Question: Which setting do I have to use to fit the ordinate axis position in the middle to the other two? The bigger y-axis scale moves it away sadly.
I am creating the graphs with:
'''
plotting.gridplot(rows)
'''
Where
'''
rows.append(l)
'''
with
'''
l = line('x', 'y', source=datasource,
x_range=x_range[0], ...]
x_range[0] = l.x_range
'''
for multiple ''y'' in the datasource.
The graphs range is coupled via the 'x_range'.

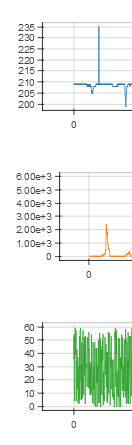
Answer: That's a bit hard to do at the moment, unfortunately. We are in the process of integrating cassowary.js for much better layout options of subplots, guides, annotations, etc. In the mean time, you can set the 'min_border' (and 'min_border_left', 'min_border_top', etc) on your plots. This will make the border area a minimum size even if it could be smaller. So if you set it large enough to accommodate any labels you expect to see, then it should help make the plot sizes consistent.